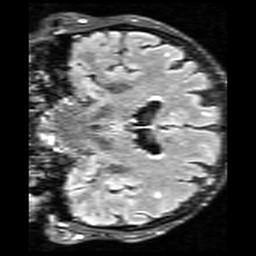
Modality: FLAIR
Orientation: coronal
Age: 75
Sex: female
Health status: healthy
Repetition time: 12 s
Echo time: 0.095 s